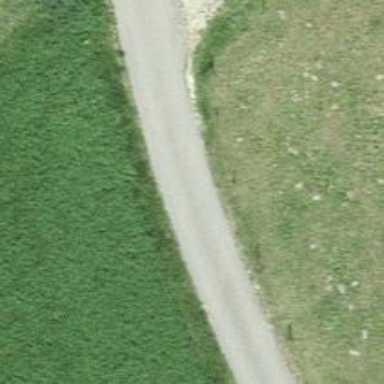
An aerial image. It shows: Well-maintained track road of grade 1.